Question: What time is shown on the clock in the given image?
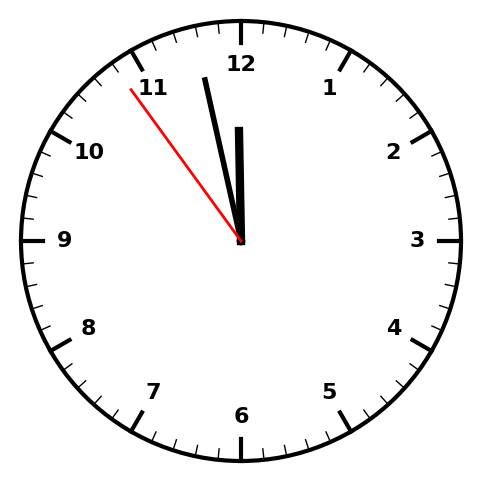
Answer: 11:57:54